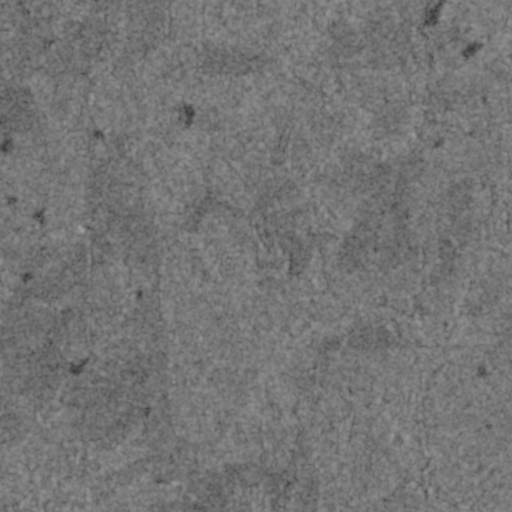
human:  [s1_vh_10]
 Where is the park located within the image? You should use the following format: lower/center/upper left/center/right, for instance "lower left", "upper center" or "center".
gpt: The park is located in the lower center of the image.
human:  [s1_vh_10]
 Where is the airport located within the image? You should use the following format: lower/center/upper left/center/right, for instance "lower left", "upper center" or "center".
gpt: There is no airport in the image.

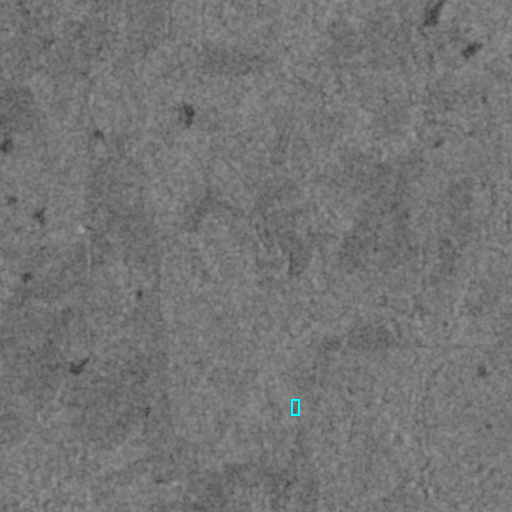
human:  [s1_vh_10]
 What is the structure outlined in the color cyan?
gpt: The structure outlined in cyan is a park.
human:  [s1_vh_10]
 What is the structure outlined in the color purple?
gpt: There is no purple outline.